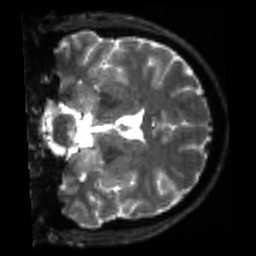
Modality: sbref
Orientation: coronal
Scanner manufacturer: siemens
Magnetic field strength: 3 T
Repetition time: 4 s
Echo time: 0.0594 s